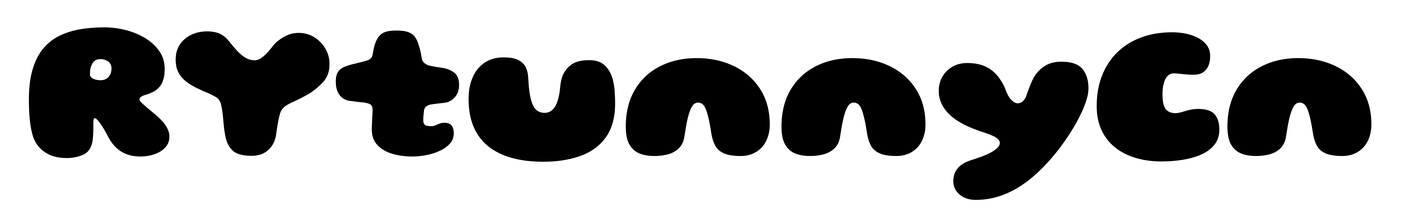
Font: Gluten_Black